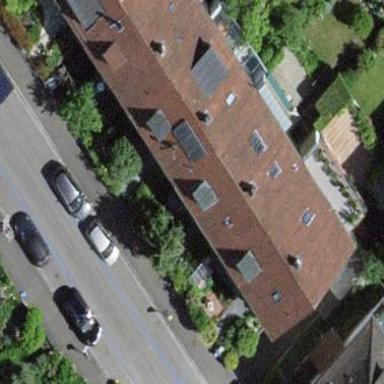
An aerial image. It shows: Terrace building.